Interaction volume radius: 10 \u00c5
Interaction volume height: 15 \u00c5
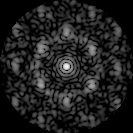
Disorder parameter: 0.6773